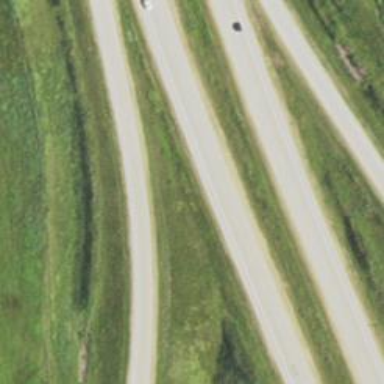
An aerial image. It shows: Trunk link highway.